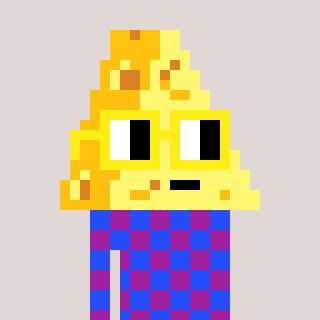
a pixel art character with square yellow glasses, a cheese-shaped head and a magenta-colored body on a warm background